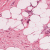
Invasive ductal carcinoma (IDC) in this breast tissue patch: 1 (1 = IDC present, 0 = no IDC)